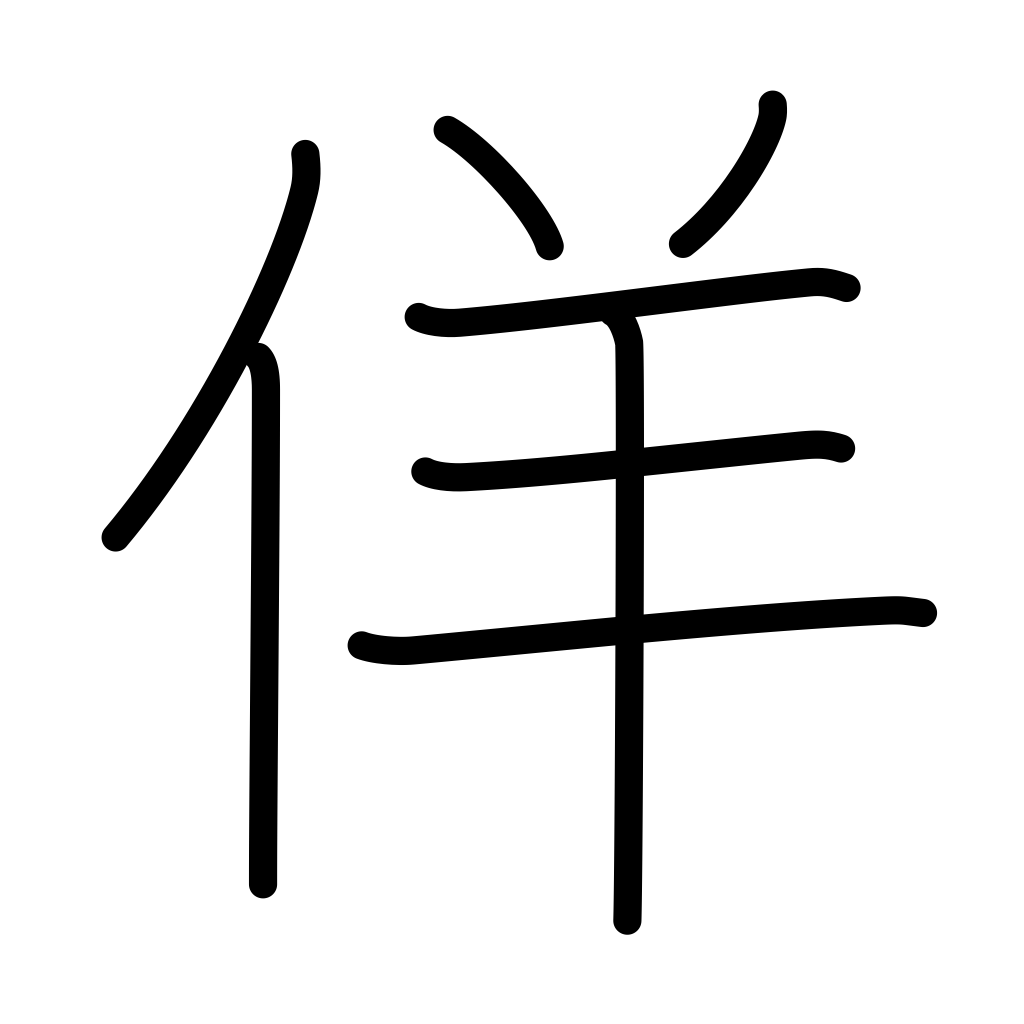
Meaning: pretend, feign, false, deceitful